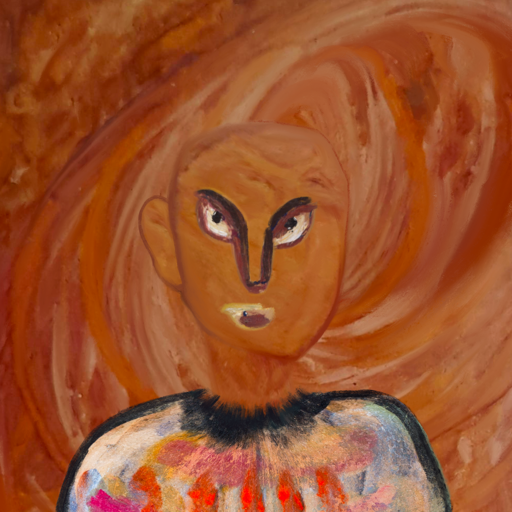
Background: Pious_Lady, Head And Neck Front: Pious_Lady, Face Front: After_Raid, Bust: Childish, Hair Front: Blank, Head Accessory: Blank, Second Necklace: Blank, Necklace: Blank, Baby: Blank